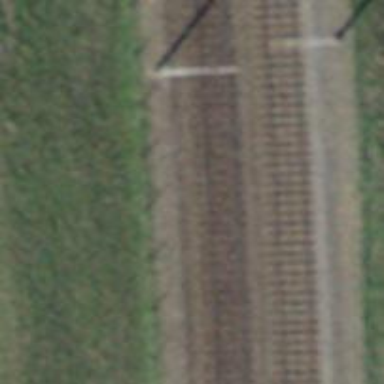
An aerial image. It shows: Single railway track with electrified contact line.